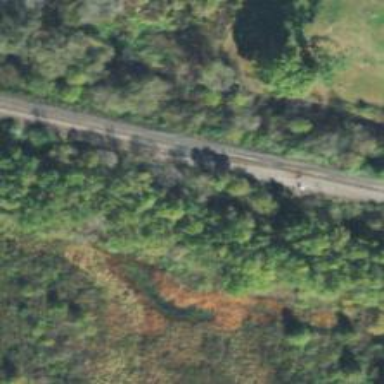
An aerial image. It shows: Railway siding for service.